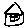
Label: house